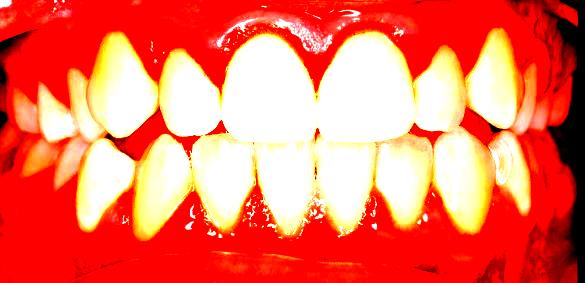
Condition: Gingivitis